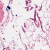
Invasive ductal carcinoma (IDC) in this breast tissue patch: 0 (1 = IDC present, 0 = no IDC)